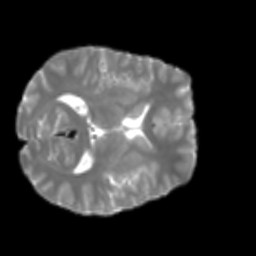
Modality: T2w
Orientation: axial
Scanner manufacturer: siemens
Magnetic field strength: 3 T
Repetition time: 4 s
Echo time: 0.0594 s